Идеальный газ сжимают от большего начального объема до меньшего конечного, причем процесс проводится в две стадии.
В обоих случаях начальная температура газа равна конечной.
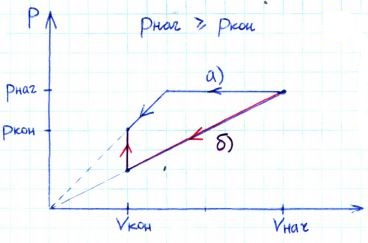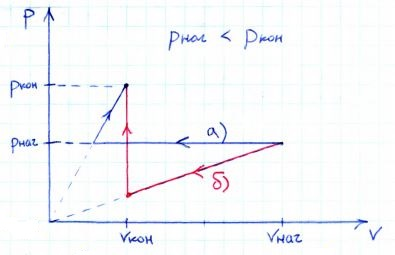
В каком случае от газа получат большее количество теплоты, если вести процесс: сначала при постоянном давлении, а потом при температуре, пропорциональной квадрату объема;сначала при температуре, пропорциональной квадрату давления, а потом при постоянном объеме?
Решение: $pV=\nu RT$ по уравнению Менделеева-Клапейрона.Если $T \sim V^{2}$, то $pV\sim V^{2} \Rightarrow p \sim V$.Если $T \sim p^{2}$, то $pV\sim p^{2} \Rightarrow V \sim p$.   В конечном состоянии в обоих процессах равны температуры и объемы, из этого следует, что равны и давления, т. к. $p=\frac{\nu RT}{V}$.Первое начало термодинамики: $A+\Delta U=Q$,где $A$ — работа, совершенная газом; $\Delta U$ — изменение внутренней энергии газа; $Q$ — тепло, полученное газом.$-(Q)$ — тепло, отданное газом.$$(-Q)_{а}=-A_{а}-\Delta U_{а} = (-Q)_{b}=-A_{б}-\Delta U_{б}.$$$\Delta U_{а}$ и $\Delta U_{б}$ одинаковы, т. к. начальное и конечное состояния одинаковы в обоих случаях.Газ все время сжимают по условию, так что случай на рис. 2, когда $p_{кон}>p_{нач}$, не реализуется.Реализуется случай $1$.$(-A_{а})+A_{б}$ равно площади внутри фигуры, то есть $(-A_{а})+A_{б} >0 \Rightarrow (-A_{а}) > (-A_{б})$. Значит, $(-Q)_{а} > (-Q)_{б}$.
Ответ: В случае $1$.
Темы:
T, Термодинамика, Всероссийские, Теплота